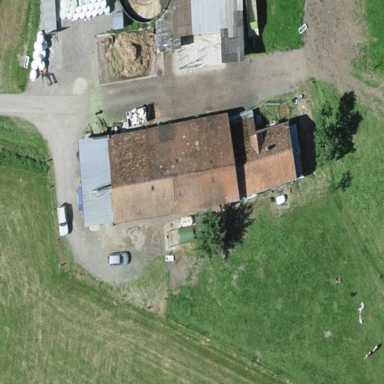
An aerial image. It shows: Farmyard area.